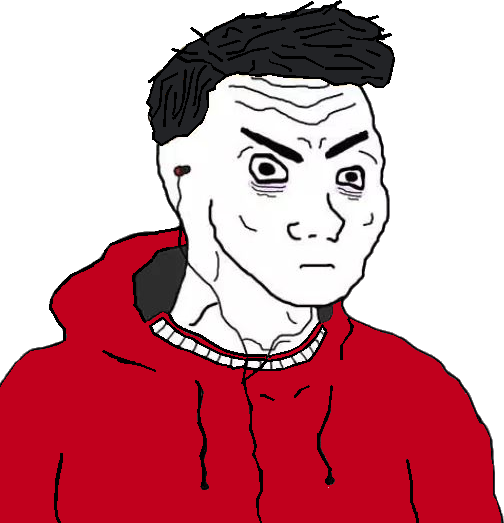
Label: 5_Doomer